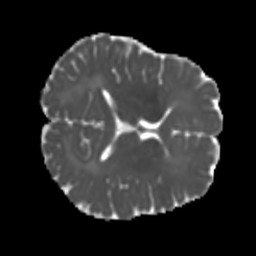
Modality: MD
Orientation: axial
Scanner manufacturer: siemens
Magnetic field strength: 3 T
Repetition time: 4 s
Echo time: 0.0594 s